Chest X-ray. View position: AP
Patient age: 44
Patient sex: M
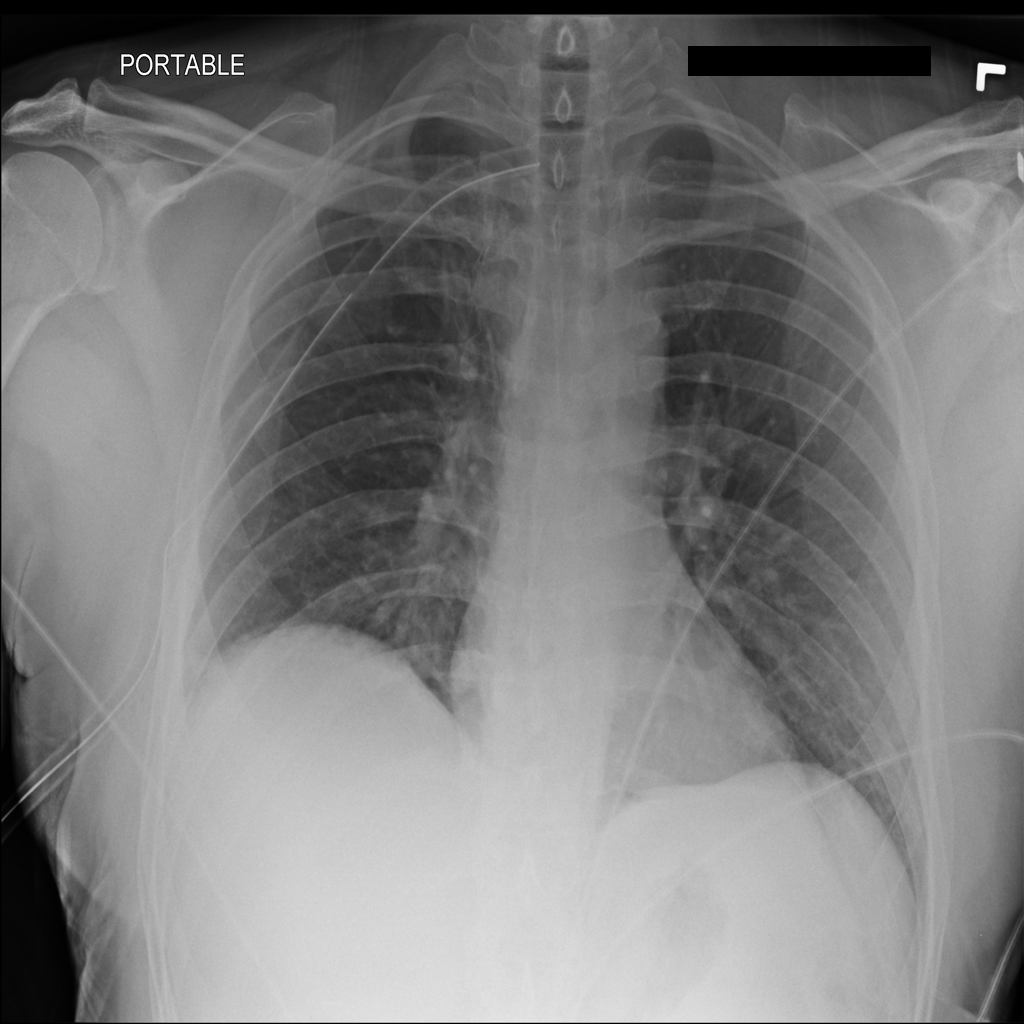
Finding: Pneumothorax